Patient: sex F, age 26
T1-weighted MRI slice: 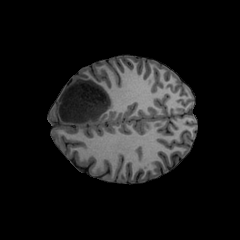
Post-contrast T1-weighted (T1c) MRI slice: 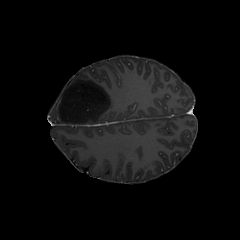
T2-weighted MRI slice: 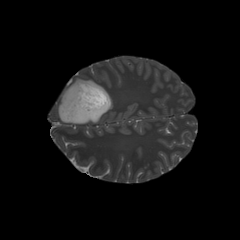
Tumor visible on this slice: yes
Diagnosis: Astrocytoma, IDH-mutant
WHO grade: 3